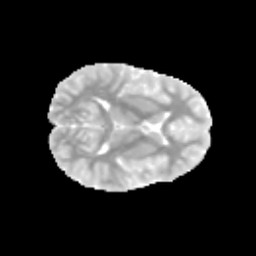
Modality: MD
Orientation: axial
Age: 9
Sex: male
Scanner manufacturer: siemens
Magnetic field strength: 3 T
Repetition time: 3.8 s
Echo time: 0.07 s